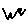
Label: zigzag